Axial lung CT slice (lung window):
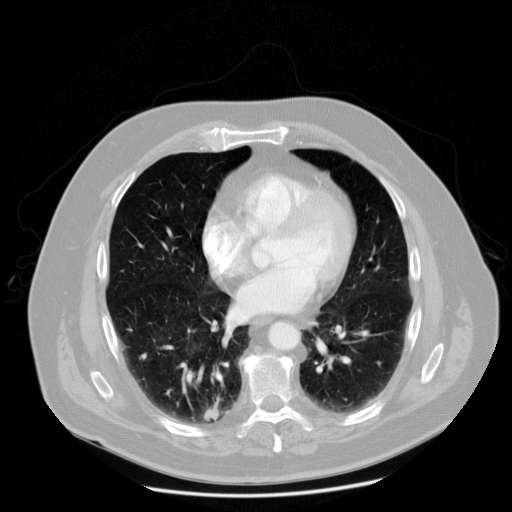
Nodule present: no